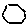
Label: hexagon